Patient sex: M
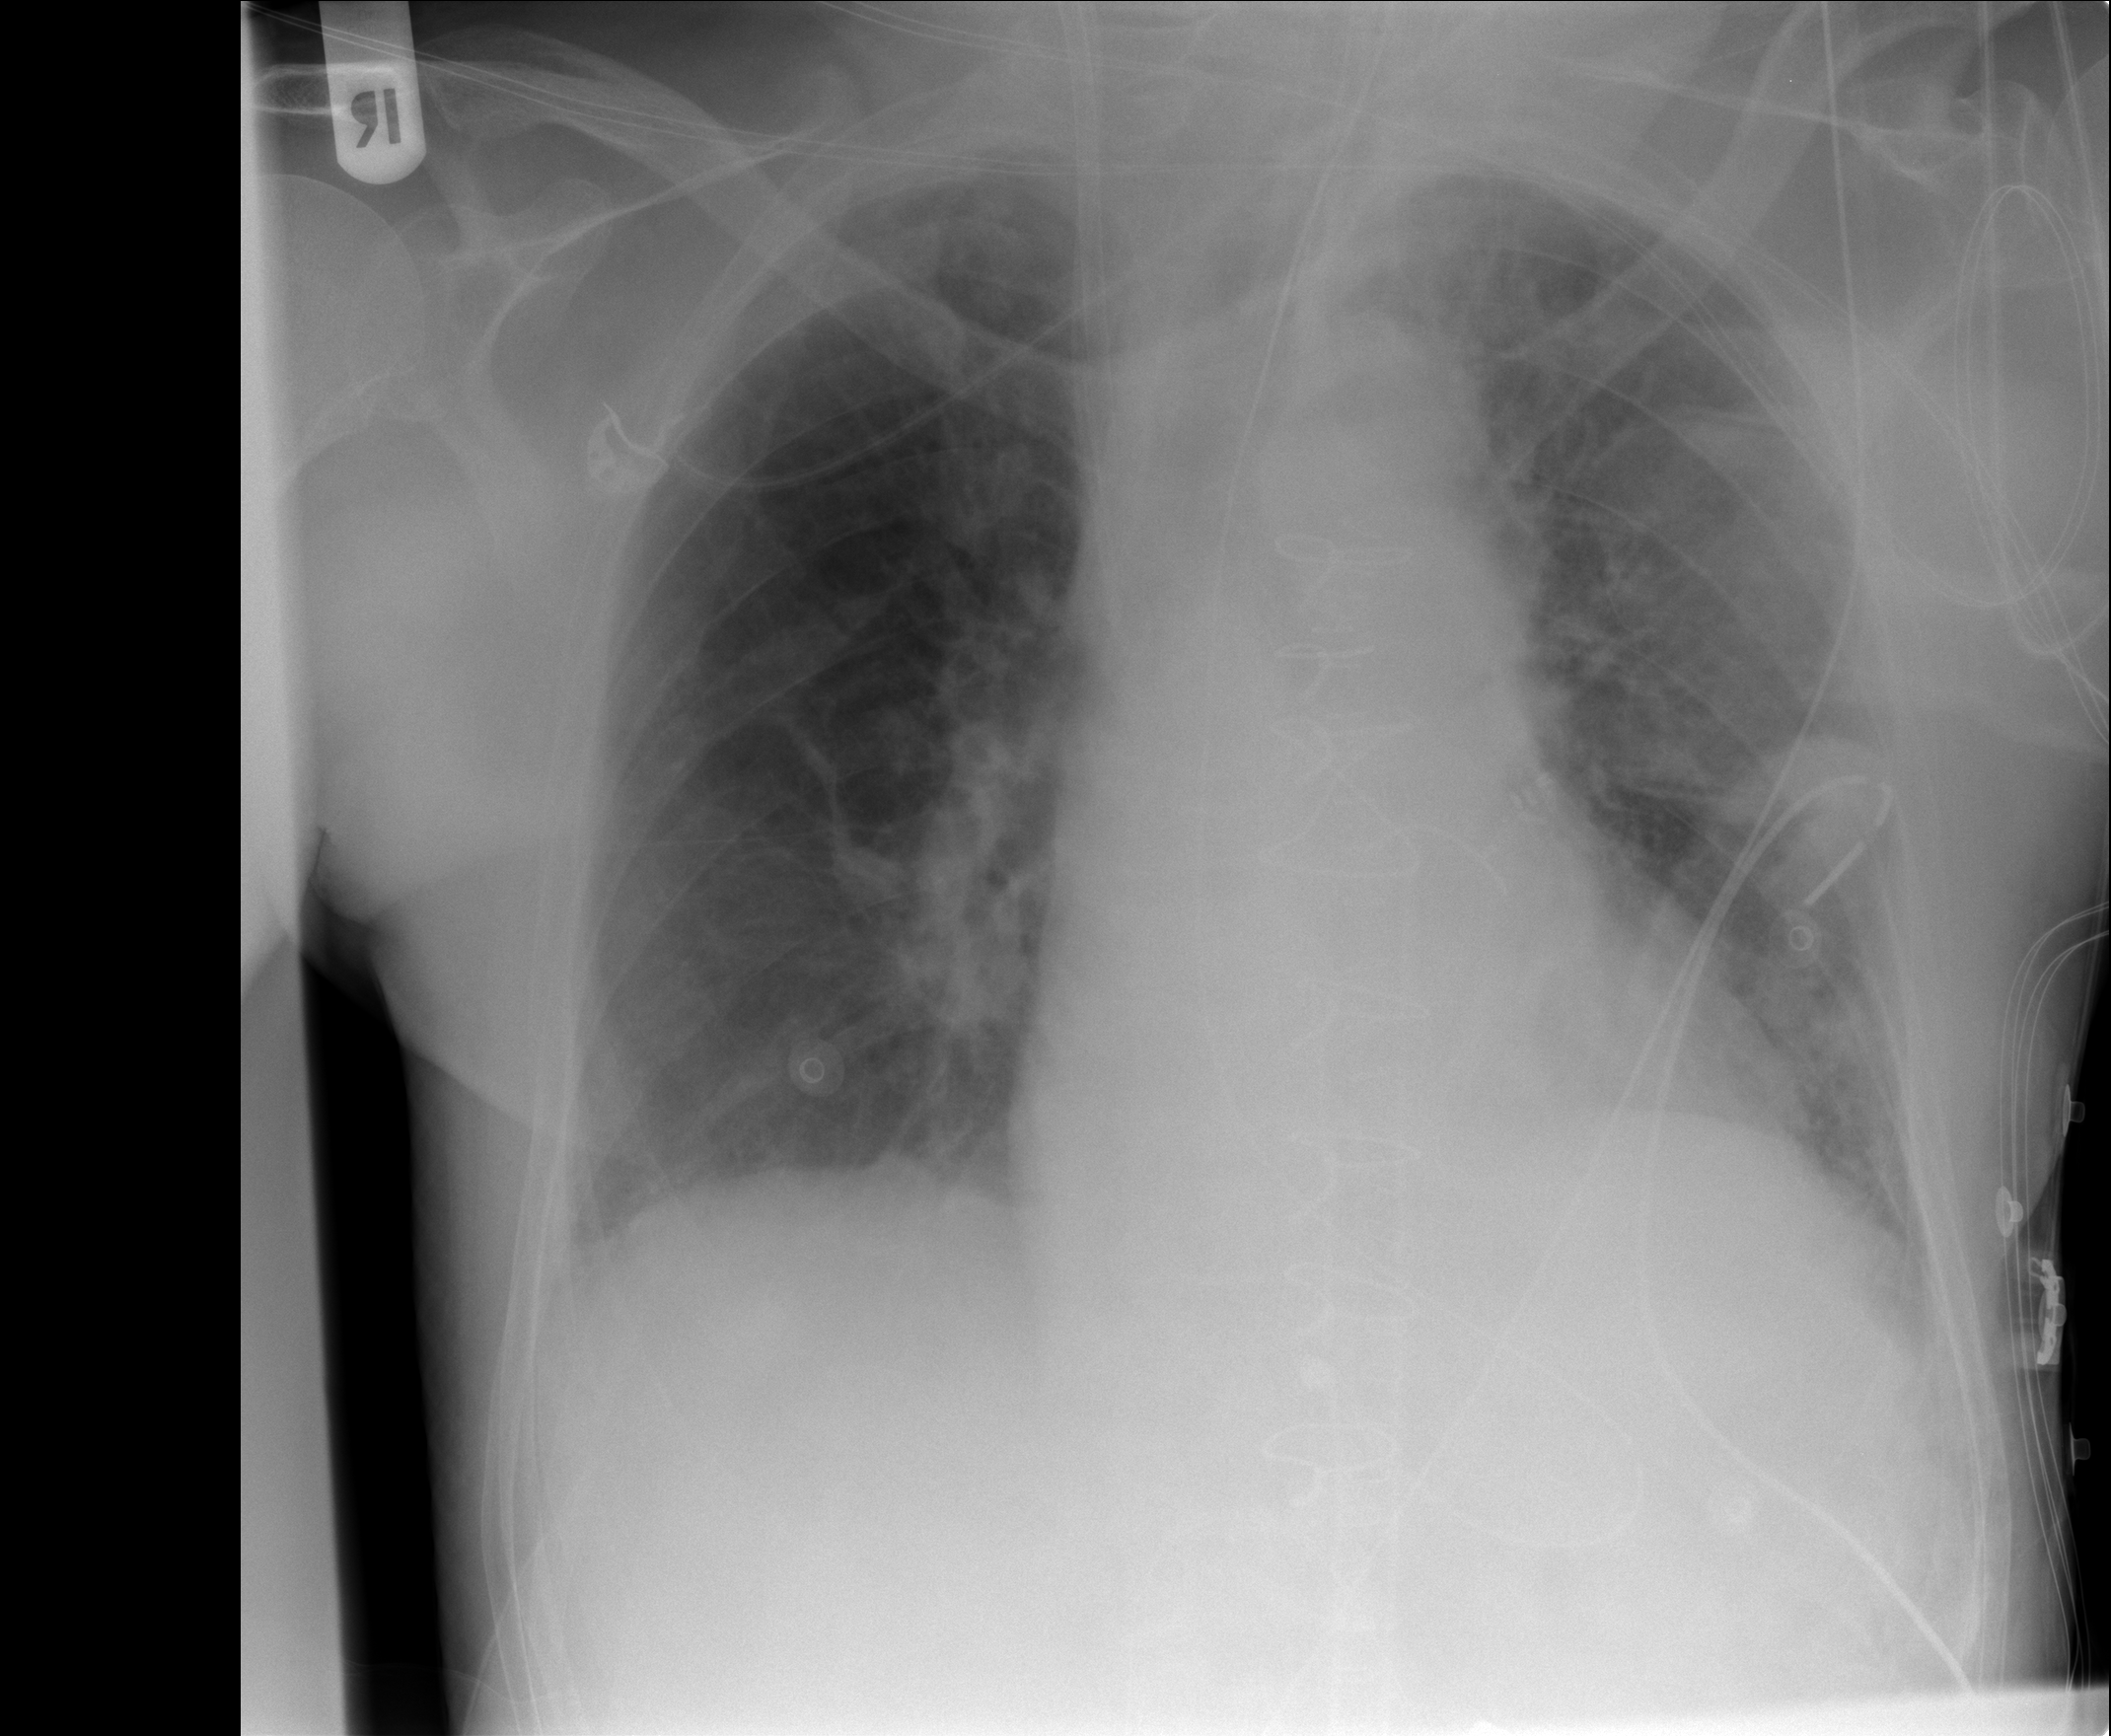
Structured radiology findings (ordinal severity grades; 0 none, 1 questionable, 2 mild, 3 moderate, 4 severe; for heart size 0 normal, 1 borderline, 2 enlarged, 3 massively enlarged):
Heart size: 0
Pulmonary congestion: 1
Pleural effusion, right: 0
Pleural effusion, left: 0
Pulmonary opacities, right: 0
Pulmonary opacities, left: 0
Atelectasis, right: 0
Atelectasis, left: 0